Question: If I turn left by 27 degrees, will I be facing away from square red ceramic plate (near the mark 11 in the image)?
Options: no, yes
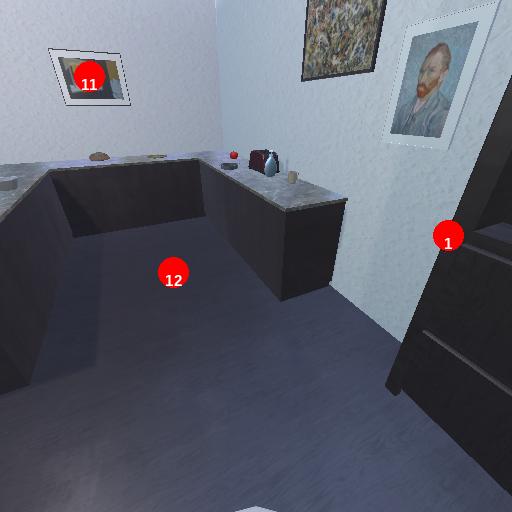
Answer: no